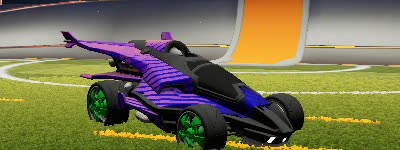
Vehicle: aftershock